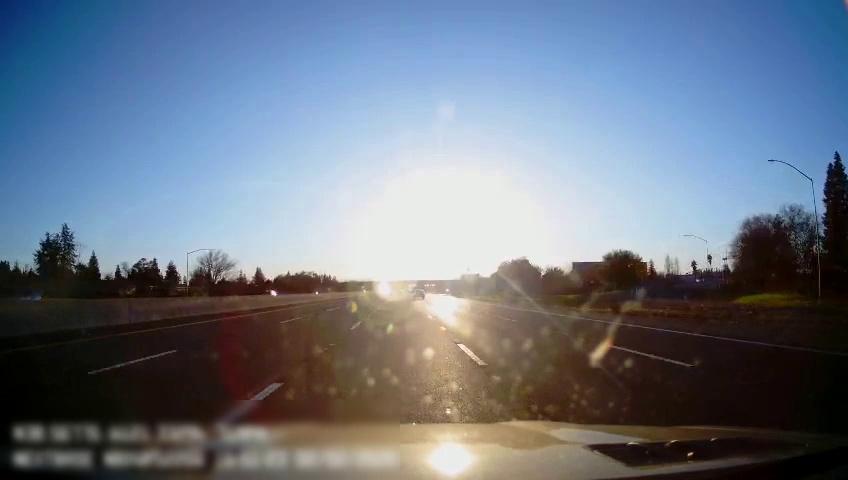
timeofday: Day
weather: Sunny
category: Drivable Space
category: Vehicles | Car
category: Vehicles | Car
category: Lanes | Alternate Lane
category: Lanes | Alternate Lane
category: Lanes | Current Lane
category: Lanes | Current Lane
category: Lanes | Alternate Lane
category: Lanes | Alternate Lane